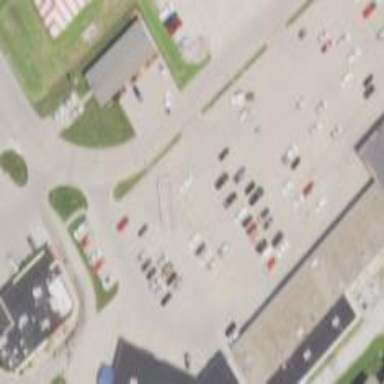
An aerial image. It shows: Retail building.